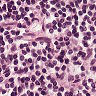
Metastatic tissue present: no